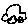
Label: car